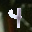
Label: 4